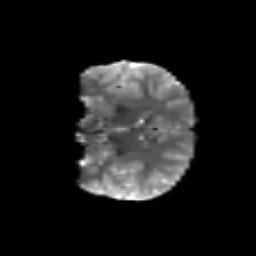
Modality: T2w
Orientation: coronal
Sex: male
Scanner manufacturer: siemens
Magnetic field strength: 3 T
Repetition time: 5 s
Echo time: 0.071 s